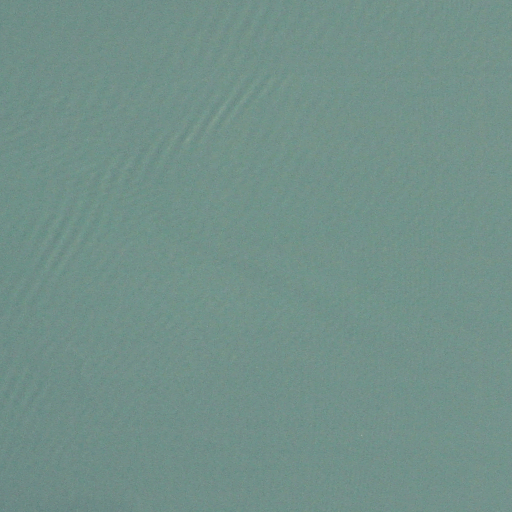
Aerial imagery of island in Connecticut named The Cows containing only open water